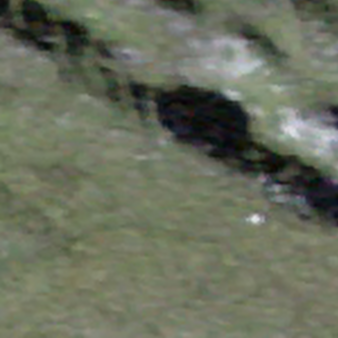
Label: other